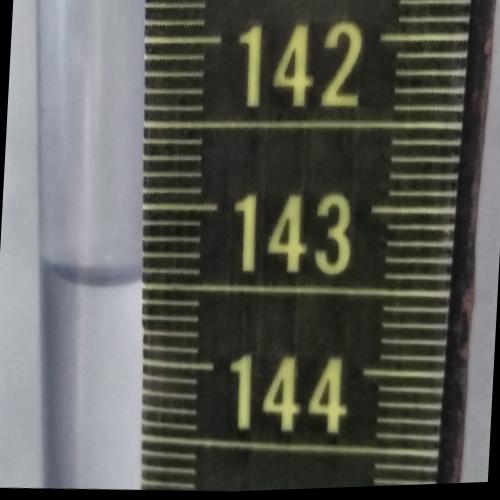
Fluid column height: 143.5 cm